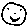
Label: smiley face